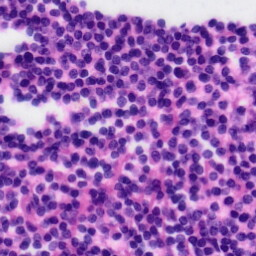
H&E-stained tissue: Tonsil